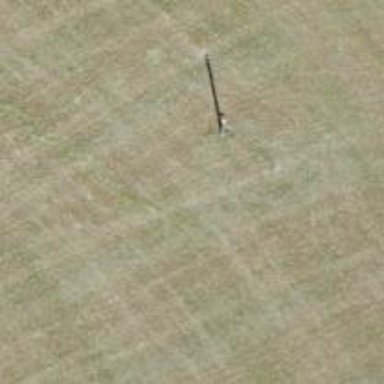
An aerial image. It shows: Power pole.